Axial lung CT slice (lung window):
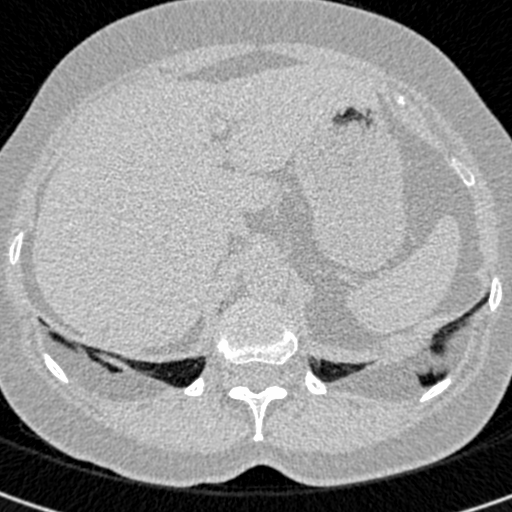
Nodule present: no